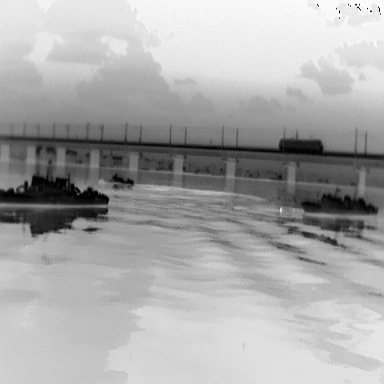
There are three objects shown in the infrared image, including two warships, and a container_ship.